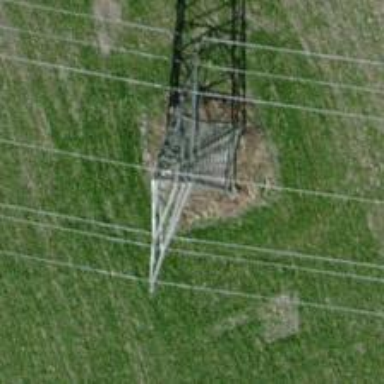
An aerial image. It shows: Lattice structure tower.